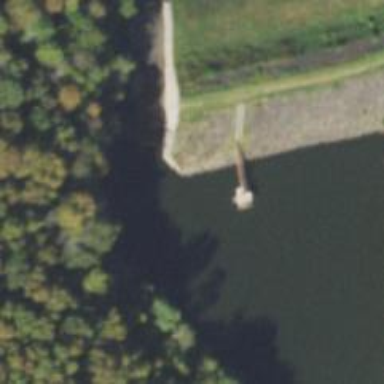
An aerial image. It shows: Weir along the waterway.